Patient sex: M
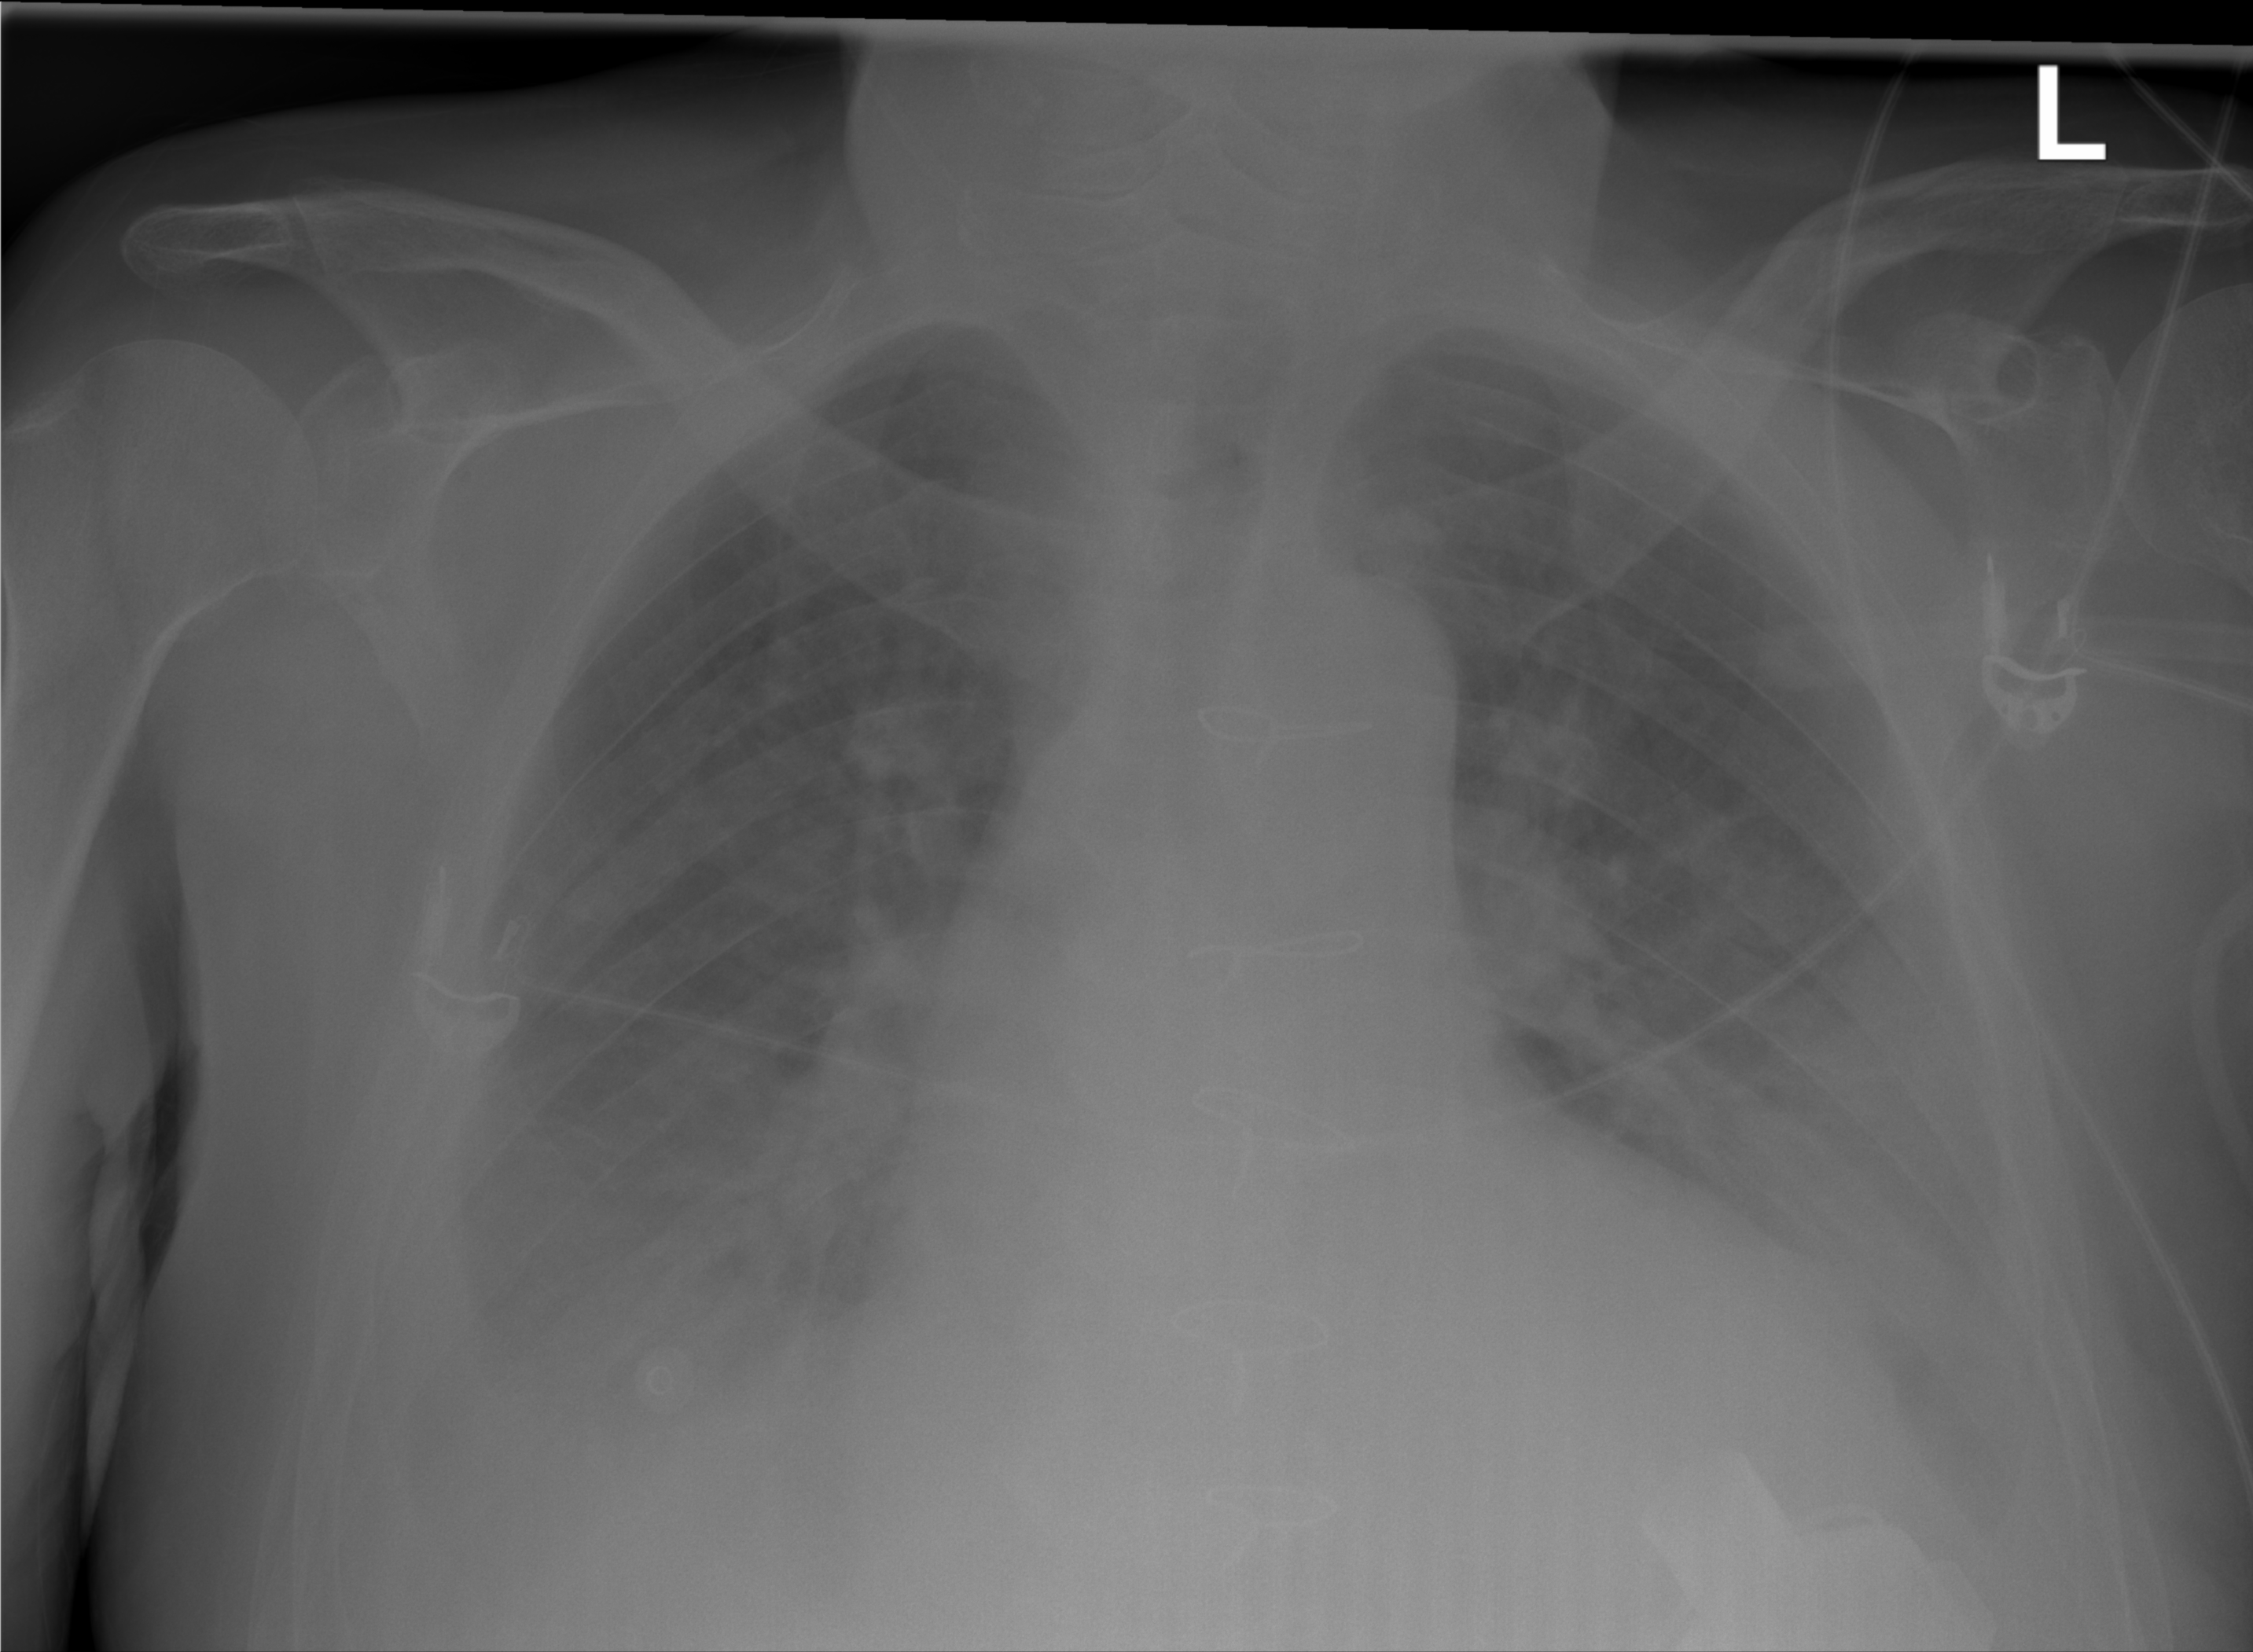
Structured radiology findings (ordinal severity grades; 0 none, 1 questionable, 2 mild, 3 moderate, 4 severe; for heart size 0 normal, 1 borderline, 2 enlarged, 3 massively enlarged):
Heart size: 3
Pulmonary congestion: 2
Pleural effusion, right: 2
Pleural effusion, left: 2
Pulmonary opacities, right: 1
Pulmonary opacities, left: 1
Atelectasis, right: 2
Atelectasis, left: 2